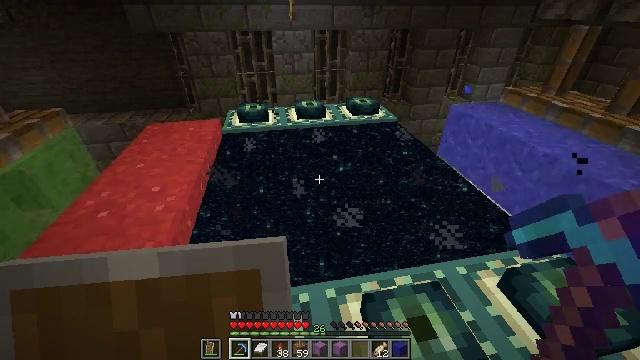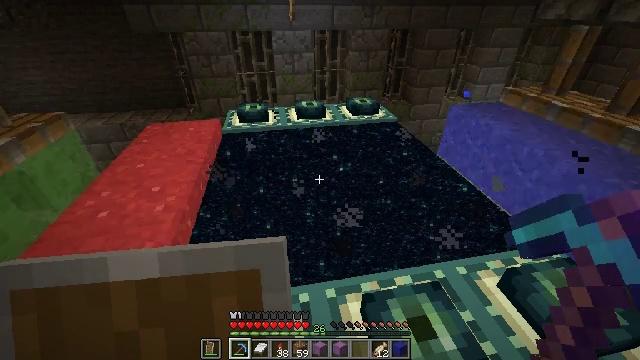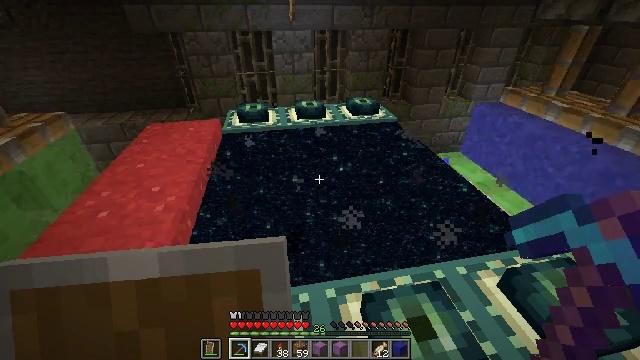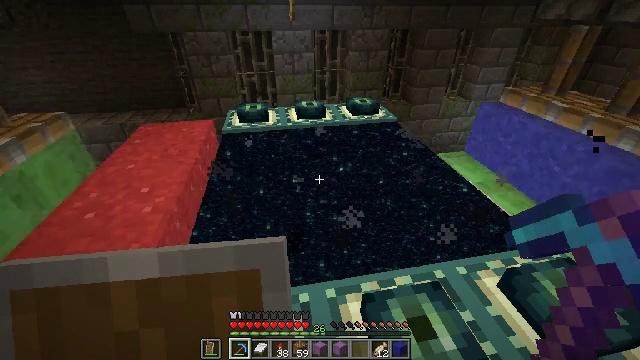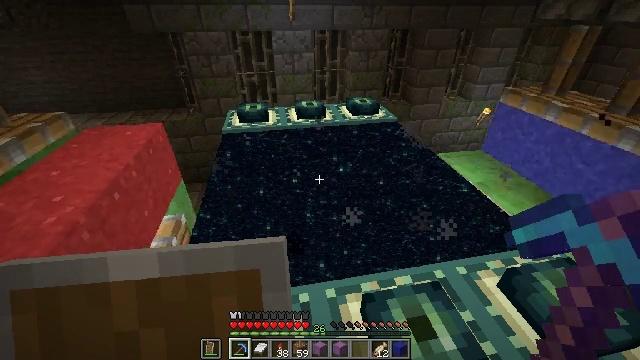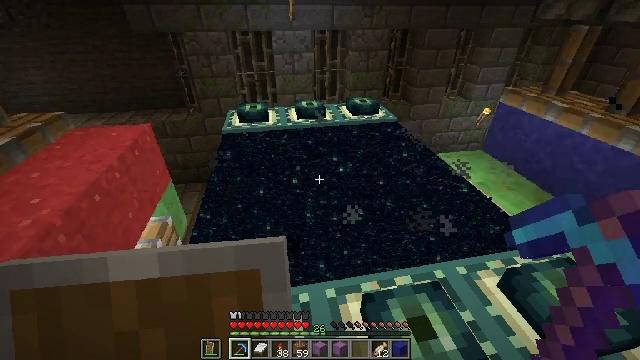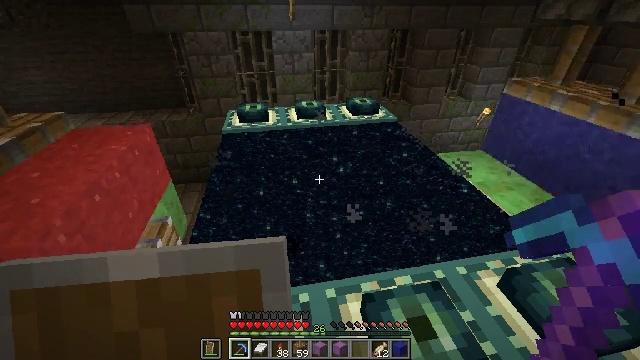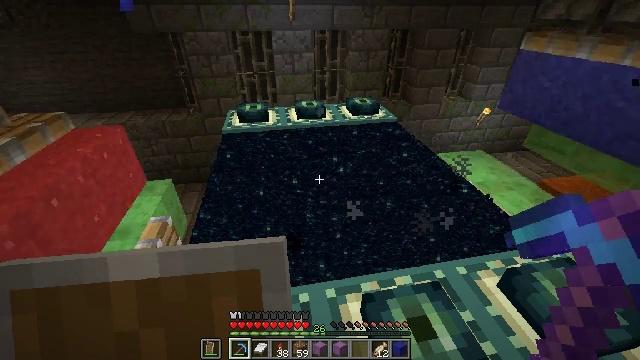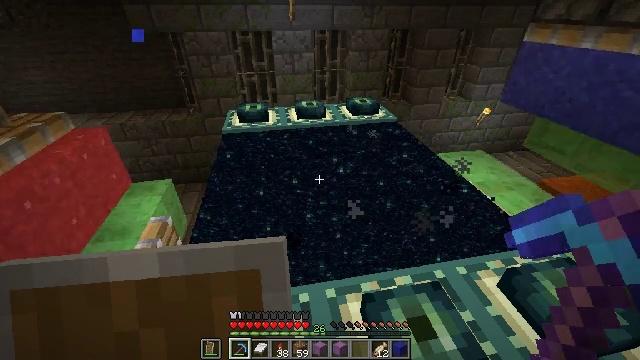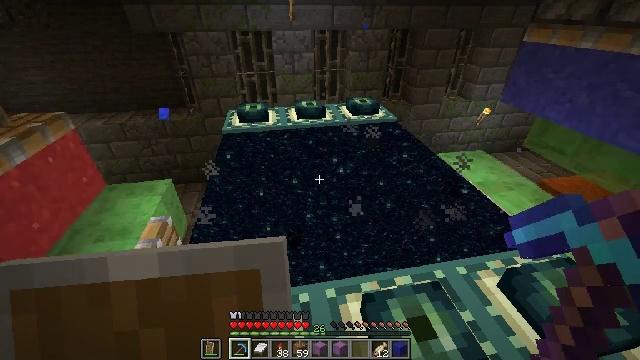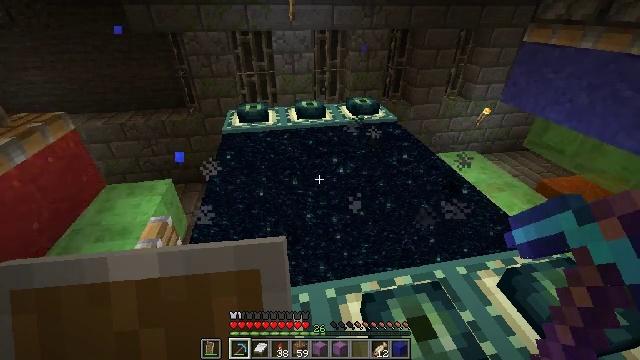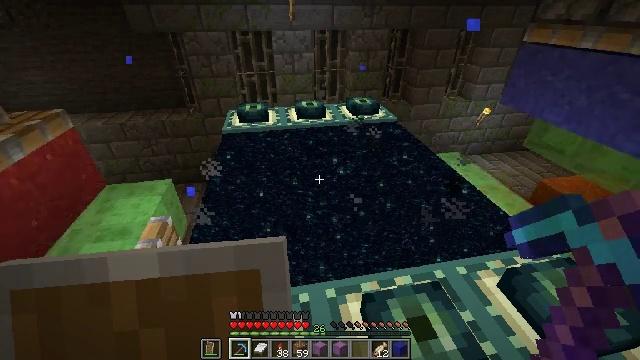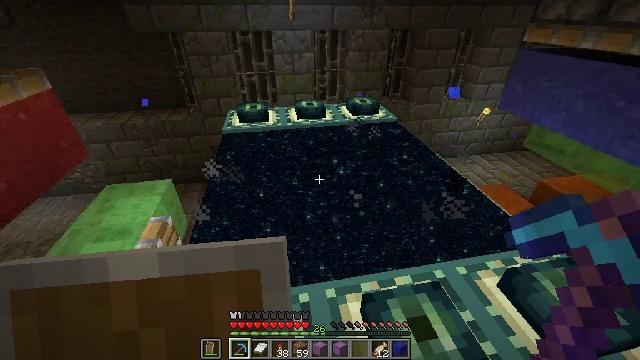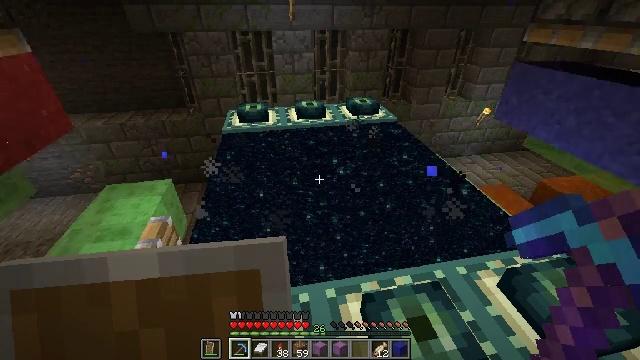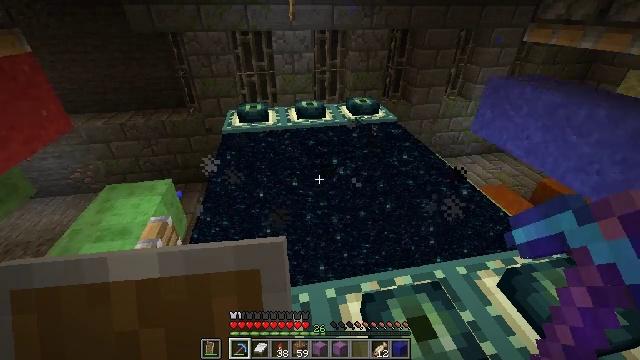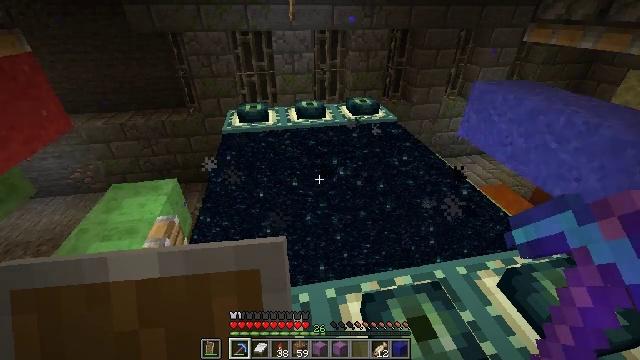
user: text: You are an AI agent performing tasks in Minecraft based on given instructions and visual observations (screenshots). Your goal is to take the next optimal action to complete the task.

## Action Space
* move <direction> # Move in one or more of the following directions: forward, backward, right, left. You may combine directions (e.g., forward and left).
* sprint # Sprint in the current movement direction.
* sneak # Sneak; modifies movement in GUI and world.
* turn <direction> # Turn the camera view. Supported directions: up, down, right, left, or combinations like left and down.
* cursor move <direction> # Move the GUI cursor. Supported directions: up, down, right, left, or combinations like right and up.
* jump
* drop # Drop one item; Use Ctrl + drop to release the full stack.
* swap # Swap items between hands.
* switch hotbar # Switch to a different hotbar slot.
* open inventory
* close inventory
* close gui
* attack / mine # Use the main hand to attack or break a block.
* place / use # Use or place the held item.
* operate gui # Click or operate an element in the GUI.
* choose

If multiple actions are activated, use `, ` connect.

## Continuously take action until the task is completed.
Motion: motion action
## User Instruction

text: Mine the blue concrete powder block.
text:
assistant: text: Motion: no_op
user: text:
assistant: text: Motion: no_op
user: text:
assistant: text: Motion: no_op
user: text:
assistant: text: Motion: no_op
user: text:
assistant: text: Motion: no_op
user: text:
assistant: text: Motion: no_op
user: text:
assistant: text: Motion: no_op
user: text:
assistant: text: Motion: no_op
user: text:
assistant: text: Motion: no_op
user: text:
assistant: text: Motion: no_op
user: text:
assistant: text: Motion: no_op
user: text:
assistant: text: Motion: no_op
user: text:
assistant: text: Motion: no_op
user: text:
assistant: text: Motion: no_op
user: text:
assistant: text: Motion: no_op
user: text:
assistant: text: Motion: no_op
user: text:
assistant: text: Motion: no_op
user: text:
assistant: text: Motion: no_op
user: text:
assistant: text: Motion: no_op
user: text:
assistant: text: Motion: no_op
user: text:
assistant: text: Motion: no_op
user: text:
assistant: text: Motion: no_op
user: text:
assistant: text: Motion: no_op
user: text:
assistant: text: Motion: no_op
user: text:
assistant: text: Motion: no_op
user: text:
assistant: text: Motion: no_op
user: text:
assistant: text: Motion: no_op
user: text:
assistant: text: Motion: no_op
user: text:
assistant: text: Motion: no_op
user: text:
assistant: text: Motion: no_op